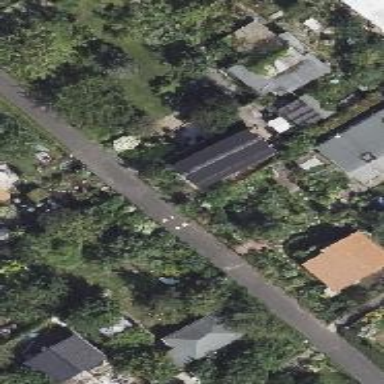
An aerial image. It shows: Bump for traffic calming.